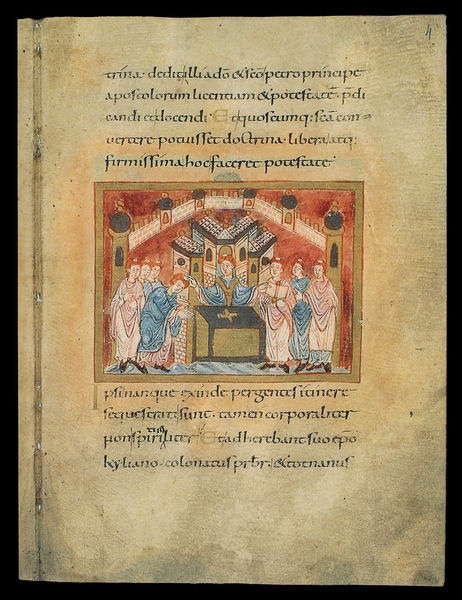
Titel: Kiliansvita
Institution: Hannover, Niedersäschische Landesbibliothek
Schlagwörter: stadt, rot, beige, schrift, mauer, buch, kreuz, türme, seite, text, knien, segnen, codex, schrift buch codex, khreuz